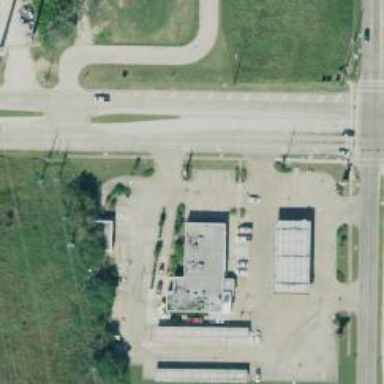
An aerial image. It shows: Convenience shop.